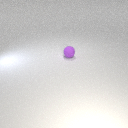
small purple rubber sphere